Interaction volume radius: 10 \u00c5
Interaction volume height: 15 \u00c5
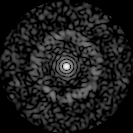
Disorder parameter: 0.8566